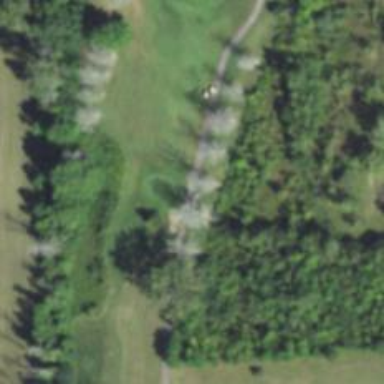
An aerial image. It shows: Path for both road and golf.